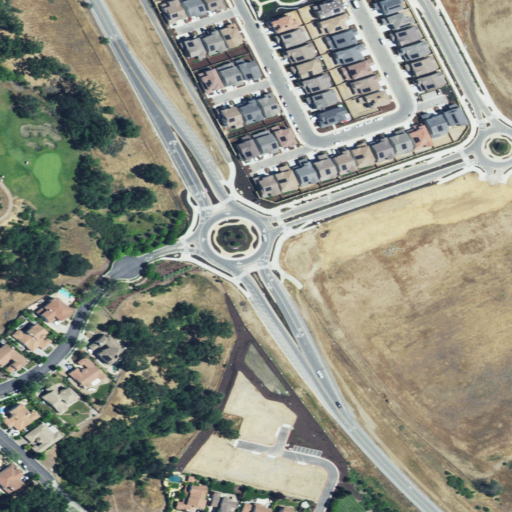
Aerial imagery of valley in California named McCutchin Canyon containing grassland, medium intensity development, open development, low intensity development, high intensity development, cultivated crops, and mixed forest